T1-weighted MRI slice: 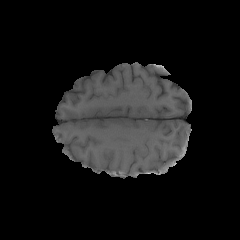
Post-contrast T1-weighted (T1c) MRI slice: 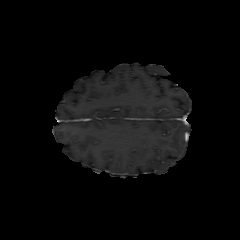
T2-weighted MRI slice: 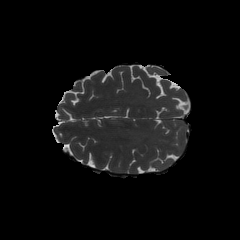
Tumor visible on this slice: no